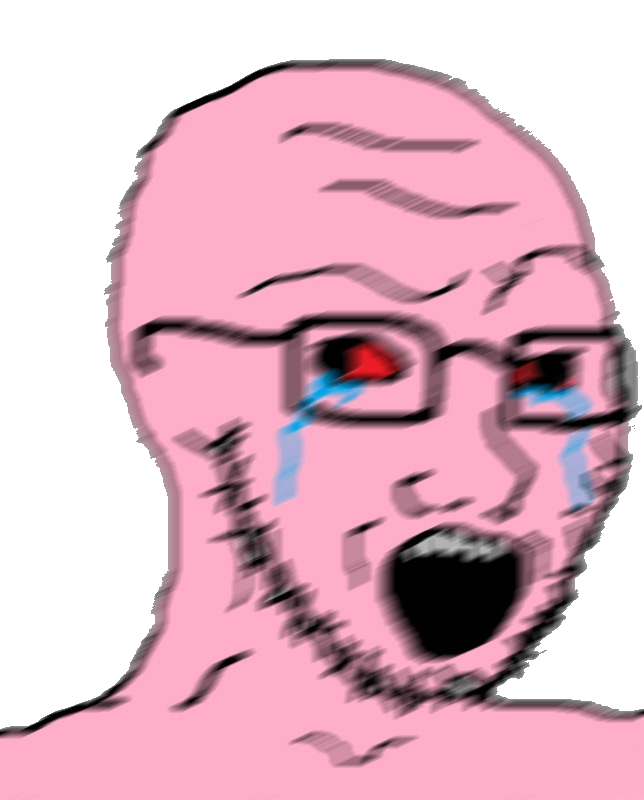
Label: 5_Rage